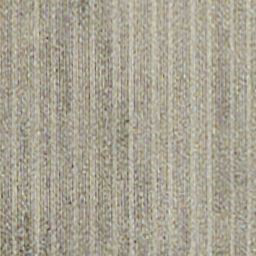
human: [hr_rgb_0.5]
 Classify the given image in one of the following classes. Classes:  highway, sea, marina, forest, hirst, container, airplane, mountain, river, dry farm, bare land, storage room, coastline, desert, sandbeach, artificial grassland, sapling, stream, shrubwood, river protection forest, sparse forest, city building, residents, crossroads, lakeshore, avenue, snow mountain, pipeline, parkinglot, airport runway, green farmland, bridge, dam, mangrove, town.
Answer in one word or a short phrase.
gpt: dry farm